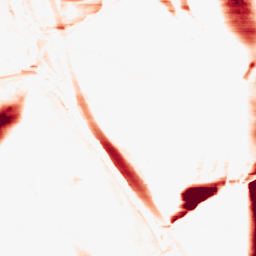
Category: morphological
Decomposition family: morphological_rect
Decomposition parameters: operation: opening
width: 50
height: 3
Upsampling method: cubic_mitchell
Upsampling parameters: scale: 4
Upsampling scale: 4